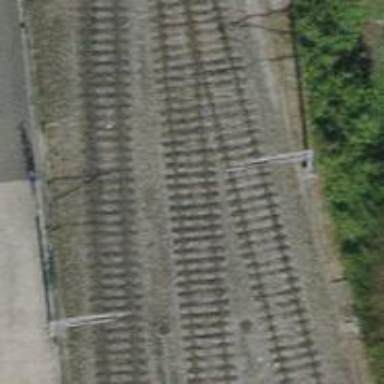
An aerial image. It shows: Single-track electrified railway with contact line.